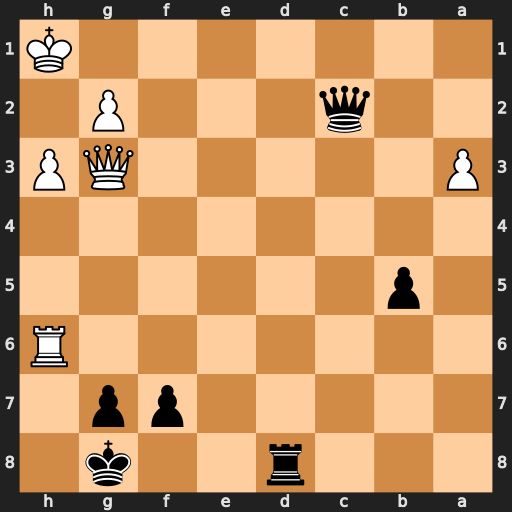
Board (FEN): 3r2k1/5pp1/7R/1p6/8/P5QP/2q3P1/7K
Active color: b
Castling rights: -
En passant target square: -
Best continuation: Qc1+ Kh2 Qxh6